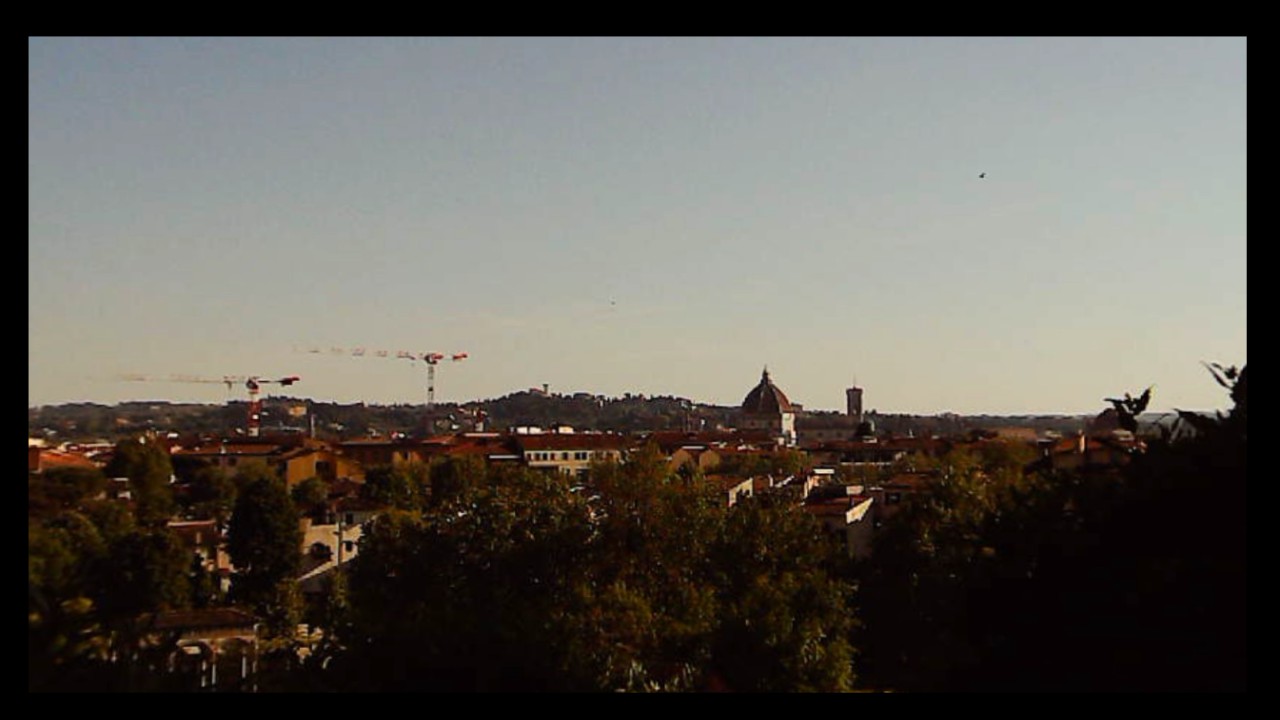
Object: Betafpv air75